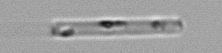
Label: Cerataulina_pelagica